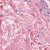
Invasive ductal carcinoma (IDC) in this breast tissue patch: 0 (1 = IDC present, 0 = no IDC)